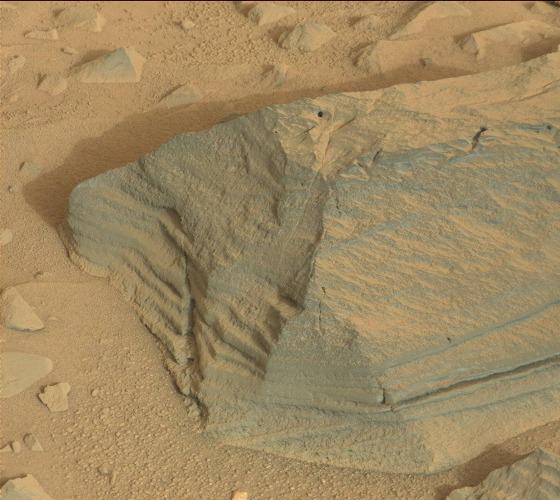
Terrain classes present: Bedrock, Gravel / Sand / Soil, Rock, Shadow